Question: I am trying to add icon to the menu (since it looks so boring)

My menu xml:
'''
<menu xmlns:android="http://schemas.android.com/apk/res/android" >
<item
android:id="@+id/action_about"
android:orderInCategory="200"
android:showAsAction="never"
android:icon="@drawable/icon"
android:title="About" />
<item
android:id="@+id/action_help"
android:orderInCategory="200"
android:showAsAction="never"
android:icon="@drawable/help"
android:title="Help" />
<item
android:id="@+id/action_rate"
android:orderInCategory="300"
android:showAsAction="never"
android:title="Rate This App"
android:icon="@drawable/star" />
<item
android:id="@+id/action_quit"
android:orderInCategory="400"
android:showAsAction="never"
android:title="Quit"
android:icon="@drawable/quit" />
</menu>
'''
Part of the Java code:
'''
@Override
public boolean onCreateOptionsMenu(Menu menu) {
// Inflate the menu; this adds items to the action bar if it is present.
getMenuInflater().inflate(R.menu.main, menu);
//Set icon for the menu button
Drawable icon = getResources().getDrawable(R.drawable.icon);
menu.getItem(0).setIcon(icon);
return true;
}
'''
I still don't see the icon on the menu. I am running my phone and the AVD 4.2+. Is it that Google took out icon support for menu?
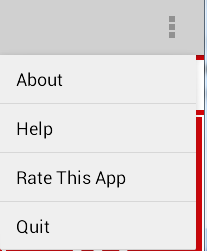
Answer: Hopefully this is a dumb question, but do you have the icon image in one of your drawable folders with the name you are using to access it?
If everything is set up correctly, try cleaning your project & running it again (making sure to build it as well).